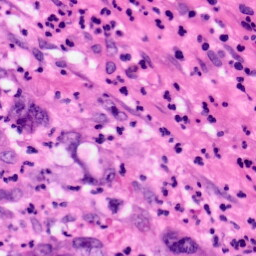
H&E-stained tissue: Pancreatic